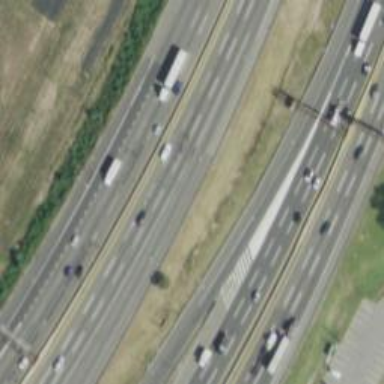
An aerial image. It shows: Motorway link.